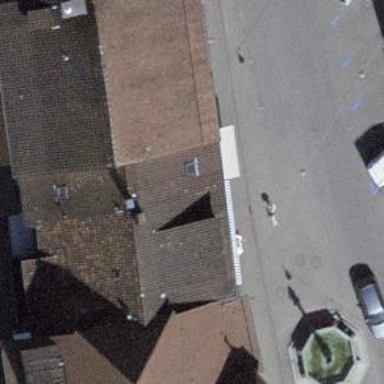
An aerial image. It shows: Clothing store.